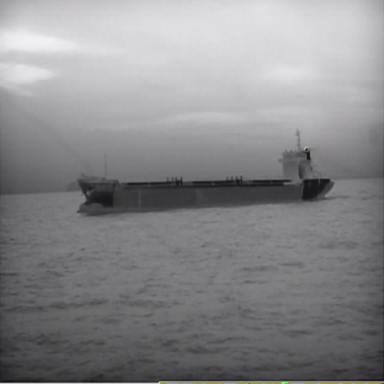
There is a liner in the infrared image.